Question: I have a meter that looks like this:

I can keep the shades of blue the same, so all I will need to do is have the Red Arrow rotate from 0% to whatever the percentage I get out of my JSON file.
Is there a simple Jquery plugin that will do this, I need it in IE7-IE8 as well.
I've found similar plug-ins but none seem to work in IE.
Thanks!
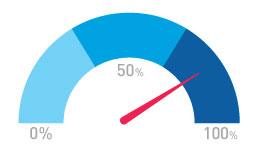
Answer: Use jQuery rotate : <URL>
It currently supports
1. Internet Explorer 6.0 >
2. Firefox 2.0 >
3. Safari 3 >
4. Opera 9 >
5. Google Chrome
It really is simple to use :
'''
$("#img").rotate(45);
'''
You can find more info on the WIKI : <URL>